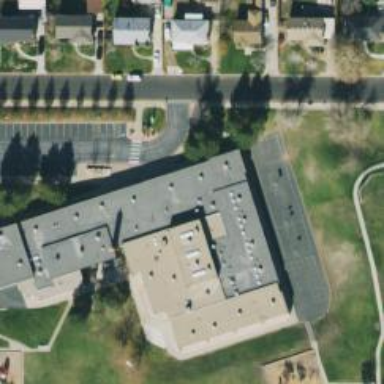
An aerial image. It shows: School.